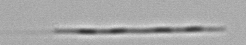
Label: Leptocylindrus